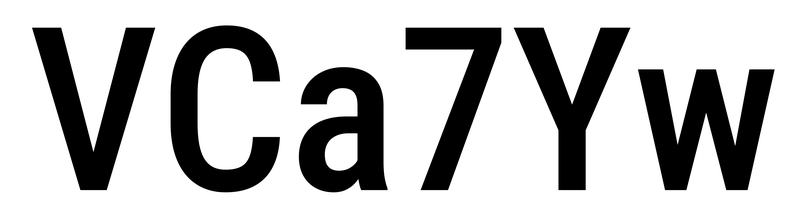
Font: Roboto_Condensed_Medium